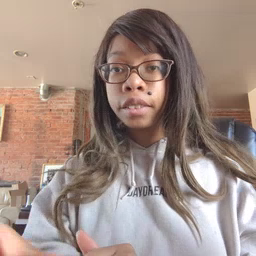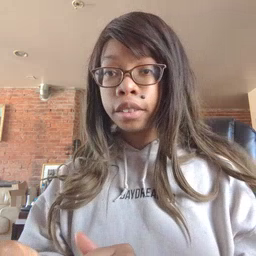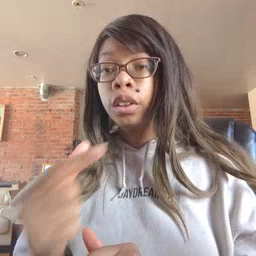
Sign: giraffe